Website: apple
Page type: customer-info-address
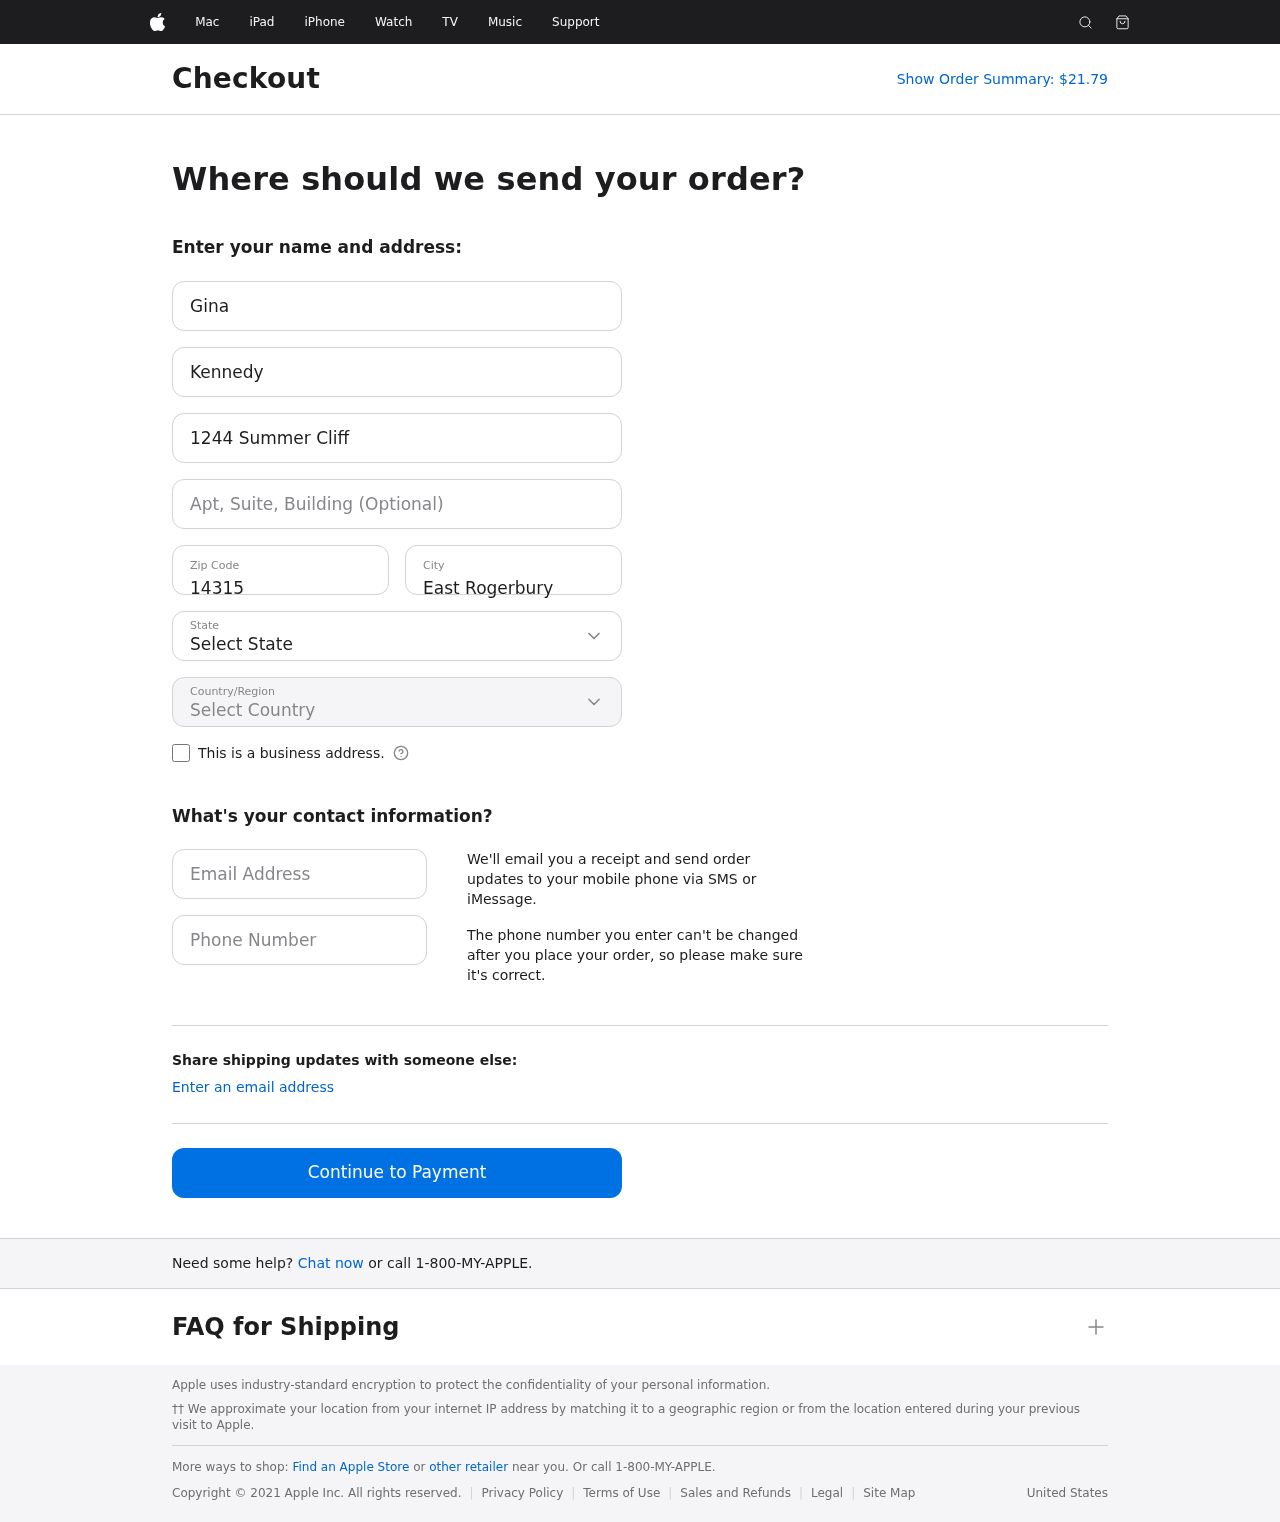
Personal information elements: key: PII_CITY
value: East Rogerbury
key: PII_COUNTRY
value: United States
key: PII_EMAIL
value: ginakennedy@yahoo.com
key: PII_FIRSTNAME
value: Gina
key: PII_LASTNAME
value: Kennedy
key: PII_PHONE
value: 9154444712
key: PII_POSTCODE
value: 14315
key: PII_STATE
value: Hawaii
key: PII_STREET
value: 1244 Summer Cliff
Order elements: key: ORDER_TOTAL
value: Show Order Summary: $21.79